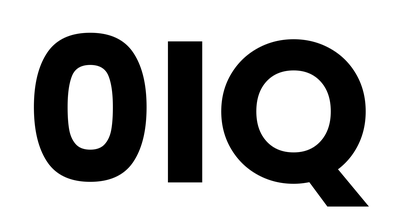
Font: Poppins-Bold